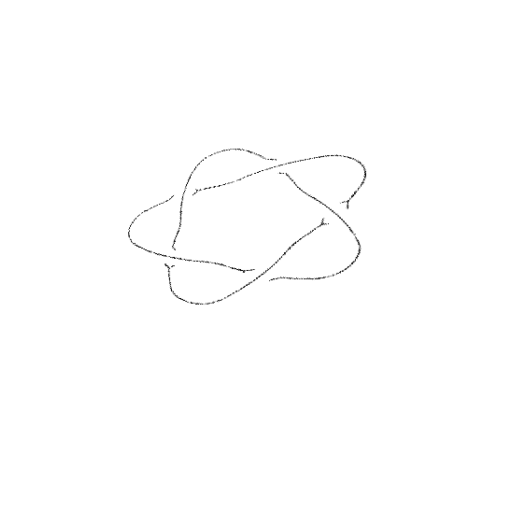
Crossing number: 5